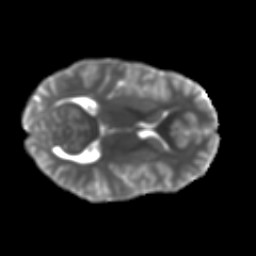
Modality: T2w
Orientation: axial
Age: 14
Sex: male
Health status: ill
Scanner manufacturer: ge
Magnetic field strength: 3 T
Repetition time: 6.752 s
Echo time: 0.079 s